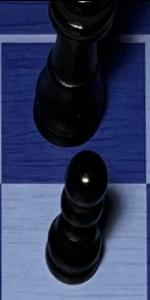
Label: Pawn_Black